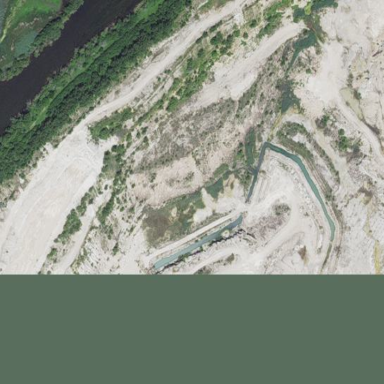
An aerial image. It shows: Quarry area.